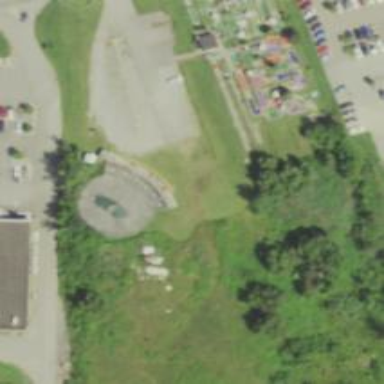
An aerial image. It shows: Miniature golf course.